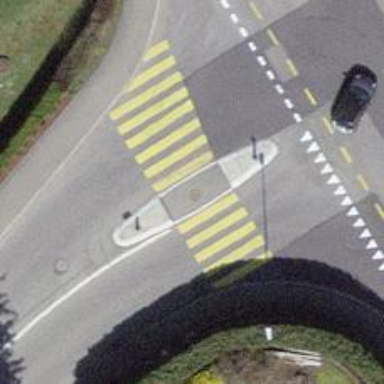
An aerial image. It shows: Uncontrolled crossing with zebra marking and island in the middle.